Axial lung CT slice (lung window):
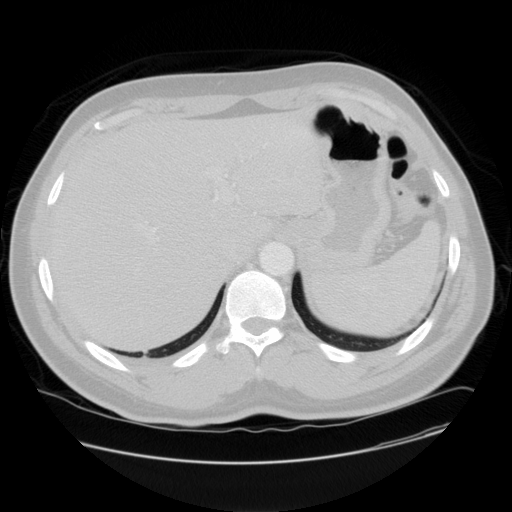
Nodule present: no